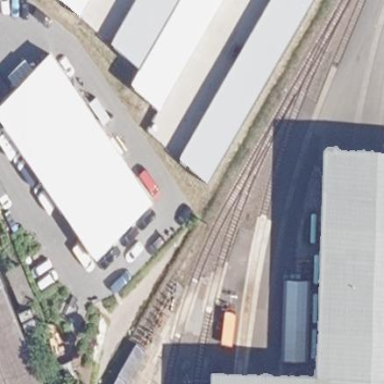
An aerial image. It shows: Commercial building housing car repair shop.